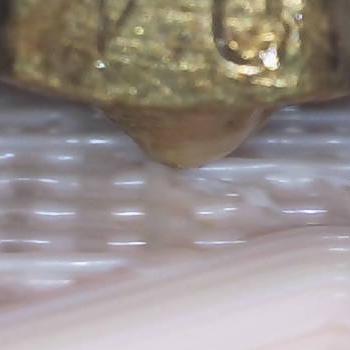
Flow rate: 52%